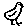
Label: bird